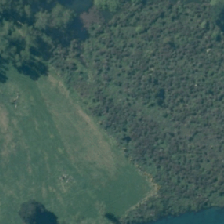
Land cover: manuka_kanuka